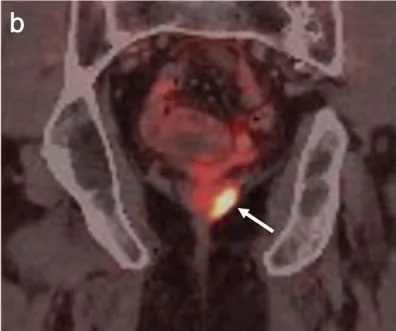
(a, b) Transverse and Coronal PSMA-PET/CT images.
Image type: radiology (pet)